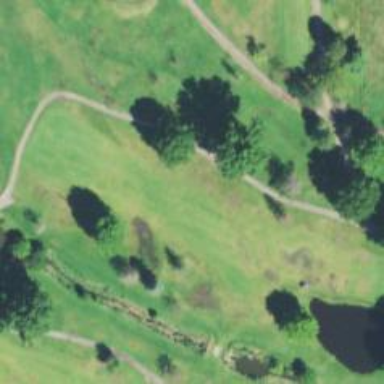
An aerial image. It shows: Golf fairway surrounded by grass.